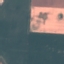
Land use / land cover class: AnnualCrop